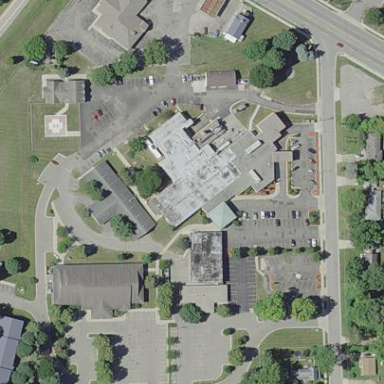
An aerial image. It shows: Hospital providing healthcare services.